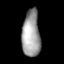
Tissue: lung
Cell type: Epithelial cells
Senescence score: 0.1521
Nuclear area (px): 830
Mean DAPI intensity: 157.247